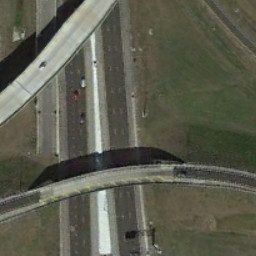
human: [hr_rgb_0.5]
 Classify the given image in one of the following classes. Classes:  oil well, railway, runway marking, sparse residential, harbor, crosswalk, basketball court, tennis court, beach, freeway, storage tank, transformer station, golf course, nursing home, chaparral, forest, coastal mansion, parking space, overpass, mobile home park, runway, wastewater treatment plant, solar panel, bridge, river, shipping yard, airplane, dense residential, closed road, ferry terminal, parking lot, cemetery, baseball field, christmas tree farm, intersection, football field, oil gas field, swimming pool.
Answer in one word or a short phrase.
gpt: overpass